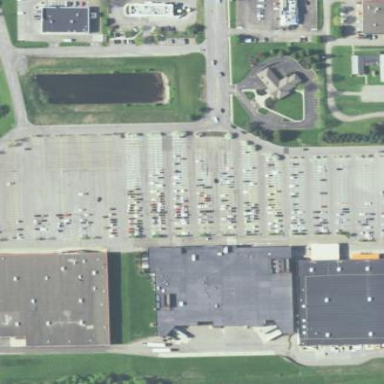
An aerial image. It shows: Retail area.